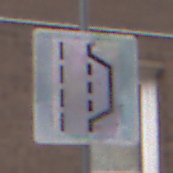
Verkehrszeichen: NothalteUndPannenbucht
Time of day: MorningAfternoon
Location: Outdoor (Urban)
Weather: Overcast
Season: NotSpecified
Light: Natural